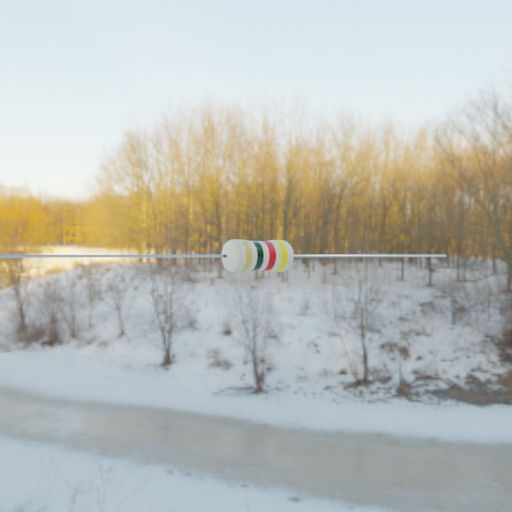
Resistor colour bands (in order): gold, black, red, yellow